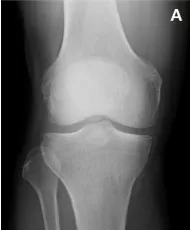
(A) Initial anteroposterior radiograph showed no significant findings.
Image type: radiology (x_ray)